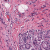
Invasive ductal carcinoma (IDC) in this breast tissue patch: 0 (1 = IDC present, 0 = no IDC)